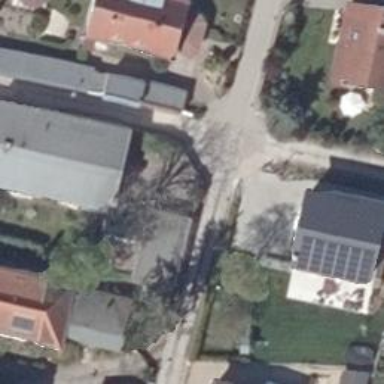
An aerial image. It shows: Residential road.